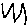
Label: zigzag